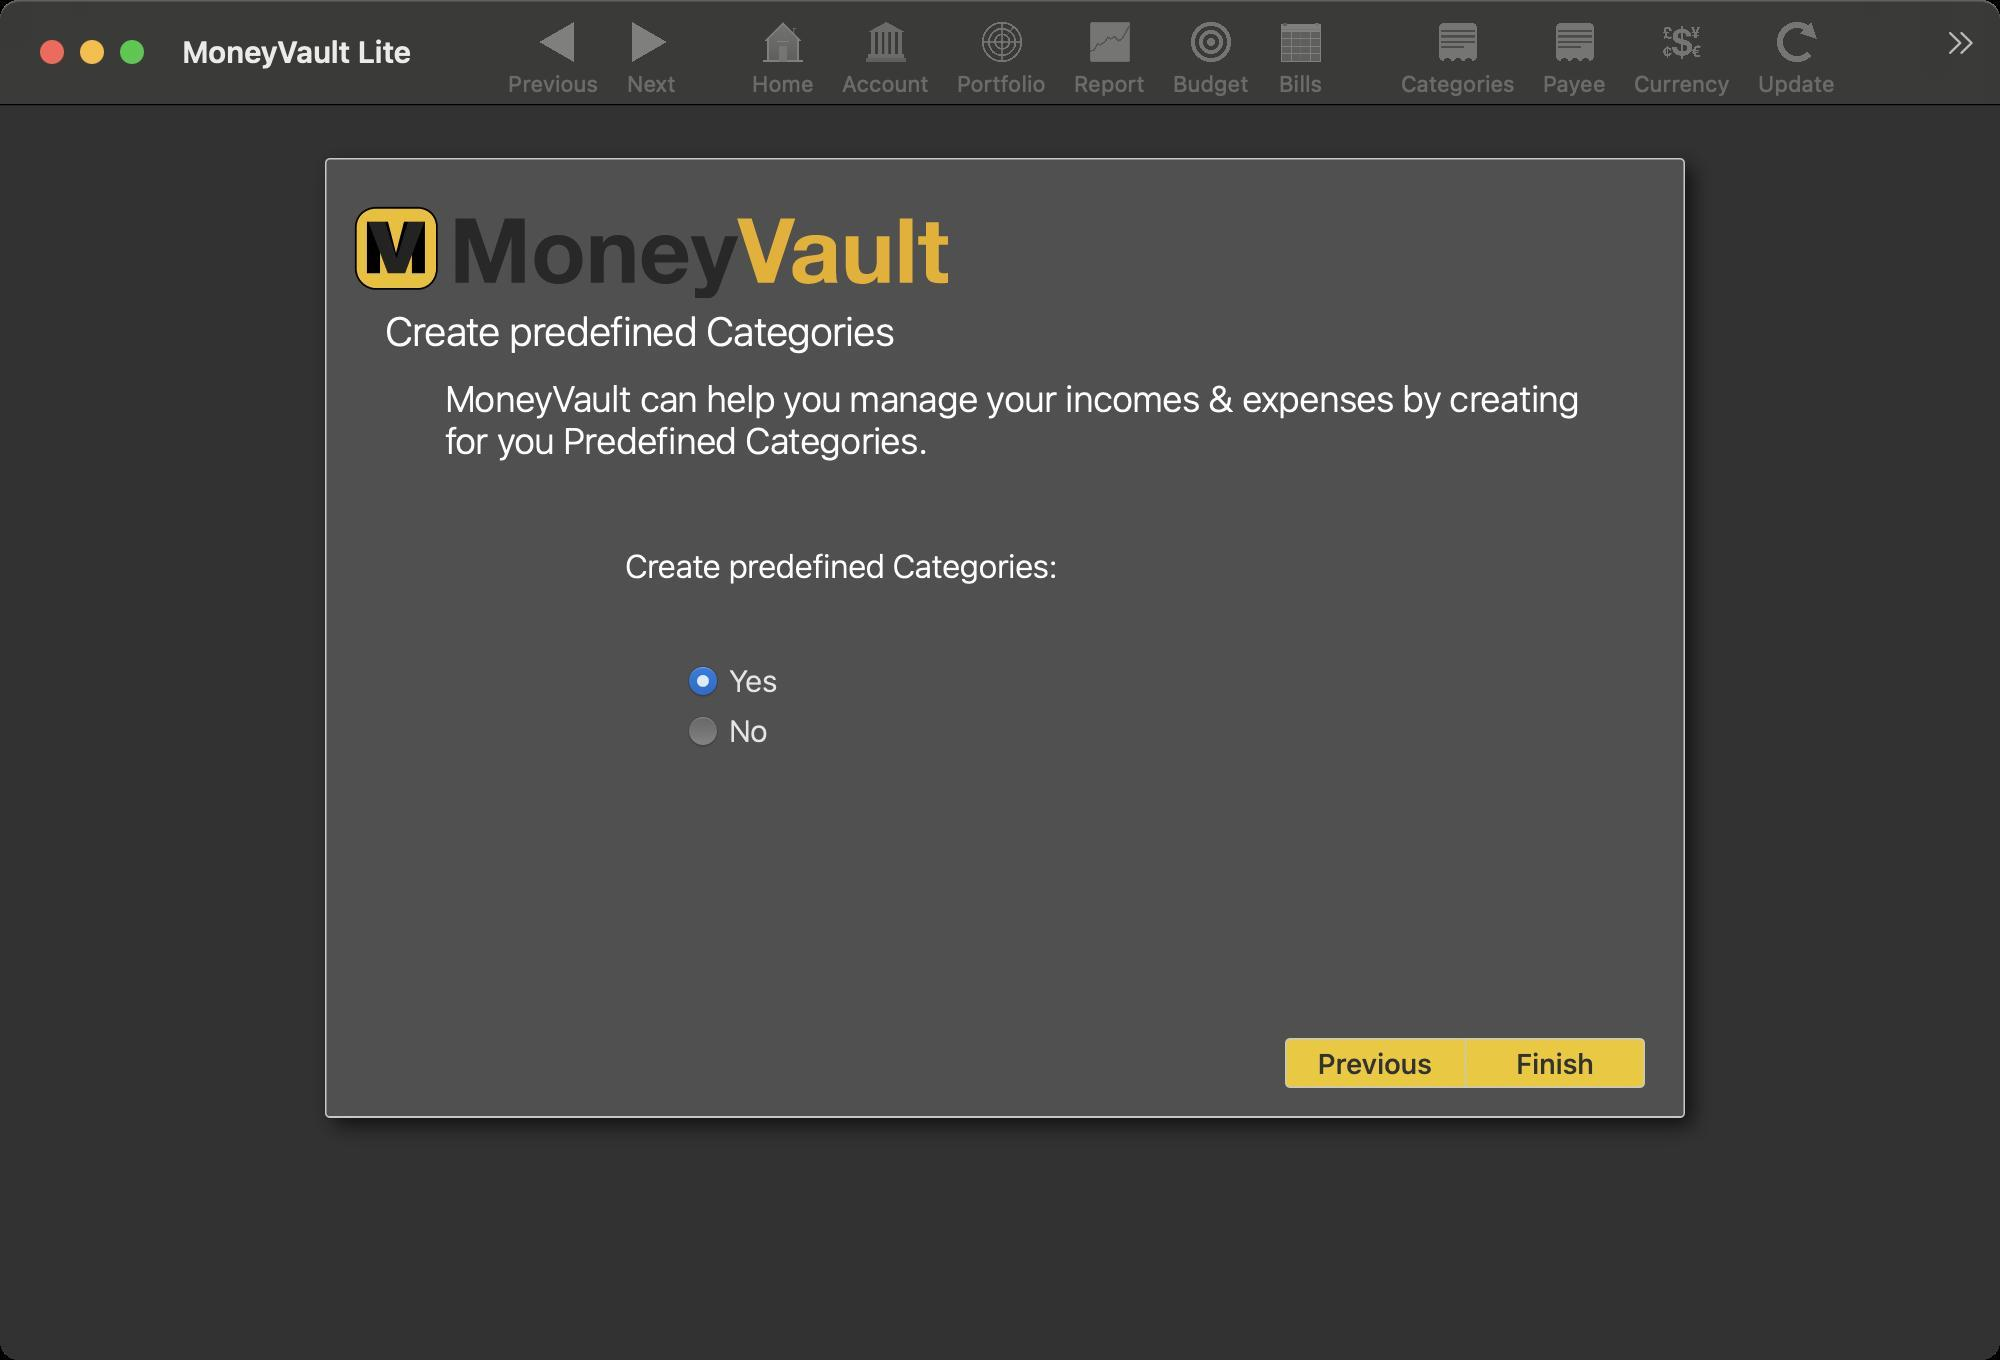
Accessibility tree:
{"name": "MoneyVault_Lite", "role": "AXWindow", "description": null, "role_description": "standard window", "value": null, "position": "229.00;113.00", "size": "1000;680", "children": [{"name": null, "role": "AXImage", "description": "mv moneyvault lite", "role_description": "image", "value": null, "position": "172.50;99.00", "size": "320;50", "children": []}, {"name": null, "role": "AXGroup", "description": null, "role_description": "group", "value": null, "position": "162.50;129.00", "size": "680;380", "children": [{"name": null, "role": "AXStaticText", "description": null, "role_description": "text", "value": "Create predefined Categories", "position": "190.50;154.00", "size": "504;50", "children": []}, {"name": null, "role": "AXStaticText", "description": null, "role_description": "text", "value": "MoneyVault can help you manage your incomes & expenses by creating for you Predefined Categories.", "position": "220.50;189.00", "size": "584;90", "children": []}, {"name": null, "role": "AXStaticText", "description": null, "role_description": "text", "value": "Create predefined Categories:", "position": "310.50;274.00", "size": "404;25", "children": []}, {"name": null, "role": "AXRadioGroup", "description": null, "role_description": "radio group", "value": "{\n    \"name\": \"Yes\",\n    \"role\": \"AXRadioButton\",\n    \"description\": null,\n    \"role_description\": \"radio button\",\n    \"value\": 1,\n    \"position\": \"342.50;329.00\",\n    \"size\": \"47;23\",\n    \"children\": []\n}", "position": "342.50;329.00", "size": "200;50", "children": [{"name": "Yes", "role": "AXRadioButton", "description": null, "role_description": "radio button", "value": 1, "position": "342.50;329.00", "size": "47;23", "children": []}, {"name": "No", "role": "AXRadioButton", "description": null, "role_description": "radio button", "value": 0, "position": "342.50;354.00", "size": "47;23", "children": []}]}, {"name": null, "role": "AXTextField", "description": null, "role_description": "text field", "value": "", "position": "142.50;519.00", "size": "10;10", "children": []}]}, {"name": null, "role": "AXToolbar", "description": null, "role_description": "toolbar", "value": null, "position": "0.00;0.00", "size": "1000;52", "children": [{"name": "Previous", "role": "AXButton", "description": null, "role_description": "button", "value": null, "position": "247.00;0.00", "size": "60;52", "children": []}, {"name": "Next", "role": "AXButton", "description": null, "role_description": "button", "value": null, "position": "306.50;0.00", "size": "38;52", "children": []}, {"name": "Home", "role": "AXButton", "description": null, "role_description": "button", "value": null, "position": "369.00;0.00", "size": "45;52", "children": []}, {"name": "Account", "role": "AXButton", "description": null, "role_description": "button", "value": null, "position": "414.00;0.00", "size": "58;52", "children": []}, {"name": "Portfolio", "role": "AXButton", "description": null, "role_description": "button", "value": null, "position": "471.50;0.00", "size": "58;52", "children": []}, {"name": "Report", "role": "AXButton", "description": null, "role_description": "button", "value": null, "position": "530.00;0.00", "size": "50;52", "children": []}, {"name": "Budget", "role": "AXButton", "description": null, "role_description": "button", "value": null, "position": "579.50;0.00", "size": "52;52", "children": []}, {"name": "Bills", "role": "AXButton", "description": null, "role_description": "button", "value": null, "position": "631.50;0.00", "size": "38;52", "children": []}, {"name": "Categories", "role": "AXButton", "description": null, "role_description": "button", "value": null, "position": "693.50;0.00", "size": "71;52", "children": []}, {"name": "Payee", "role": "AXButton", "description": null, "role_description": "button", "value": null, "position": "764.50;0.00", "size": "46;52", "children": []}, {"name": "Currency", "role": "AXButton", "description": null, "role_description": "button", "value": null, "position": "810.00;0.00", "size": "62;52", "children": []}, {"name": "Update", "role": "AXButton", "description": null, "role_description": "button", "value": null, "position": "872.00;0.00", "size": "52;52", "children": []}, {"name": null, "role": "AXPopUpButton", "description": "more toolbar items", "role_description": "pop up button", "value": null, "position": "965.00;14.00", "size": "26;14", "children": []}]}, {"name": null, "role": "AXButton", "description": null, "role_description": "close button", "value": null, "position": "19.00;18.00", "size": "14;16", "children": []}, {"name": null, "role": "AXButton", "description": null, "role_description": "full screen button", "value": null, "position": "59.00;18.00", "size": "14;16", "children": [{"name": null, "role": "AXGroup", "description": null, "role_description": "group", "value": null, "position": "59.00;18.00", "size": "14;16", "children": [{"name": null, "role": "AXGroup", "description": null, "role_description": "group", "value": null, "position": "59.00;18.00", "size": "14;16", "children": []}]}]}, {"name": null, "role": "AXButton", "description": null, "role_description": "minimize button", "value": null, "position": "39.00;18.00", "size": "14;16", "children": []}, {"name": null, "role": "AXStaticText", "description": null, "role_description": "text", "value": "MoneyVault Lite", "position": "87.00;0.00", "size": "160;52", "children": []}]}